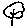
Label: tree